Interaction volume radius: 5 \u00c5
Interaction volume height: 25 \u00c5
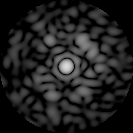
Disorder parameter: 0.7405